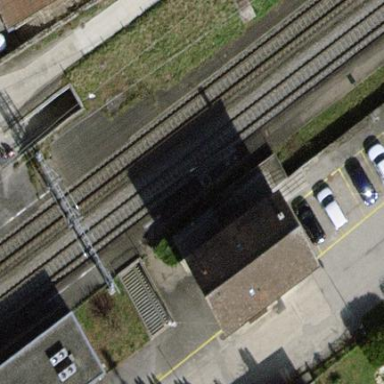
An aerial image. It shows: Platform for public transport at railway station.